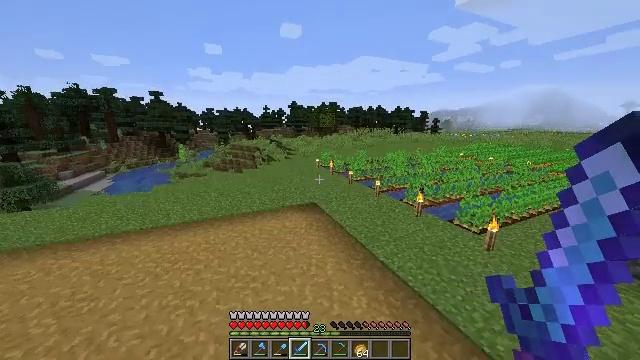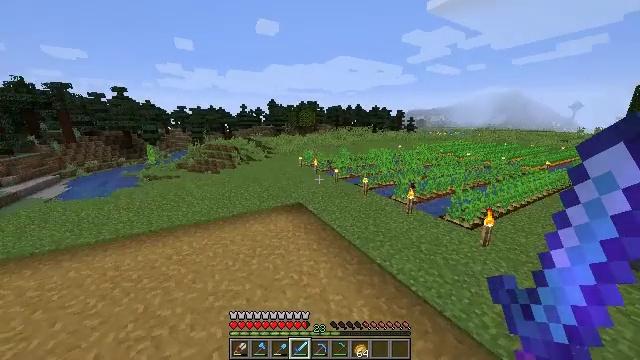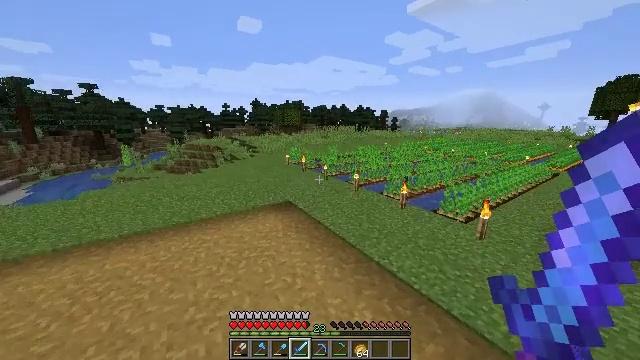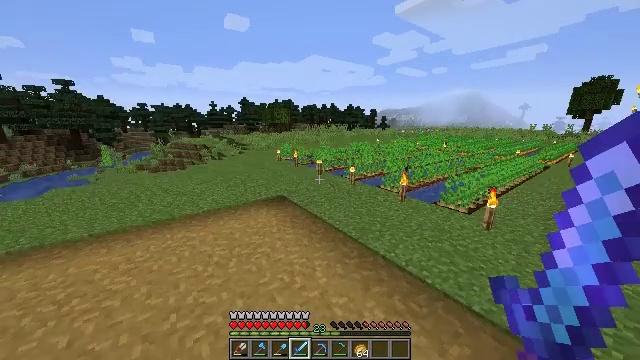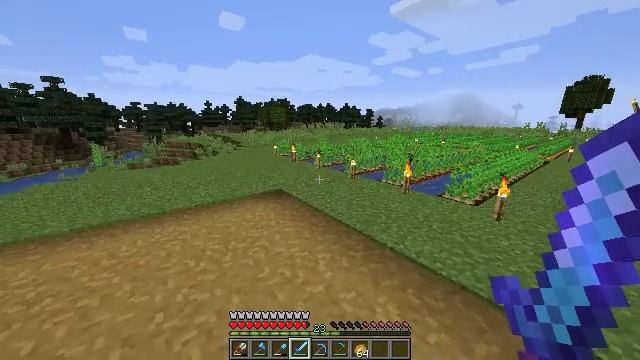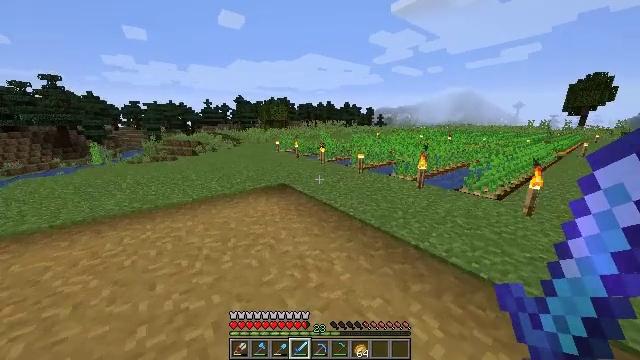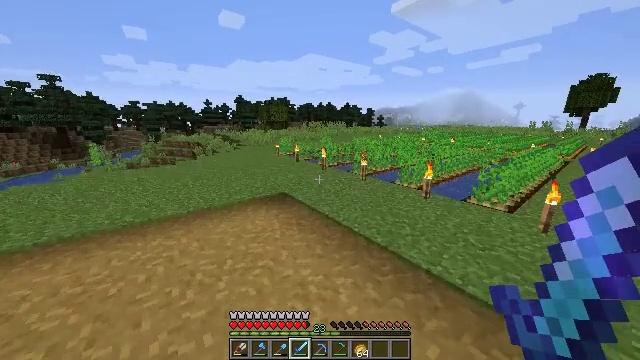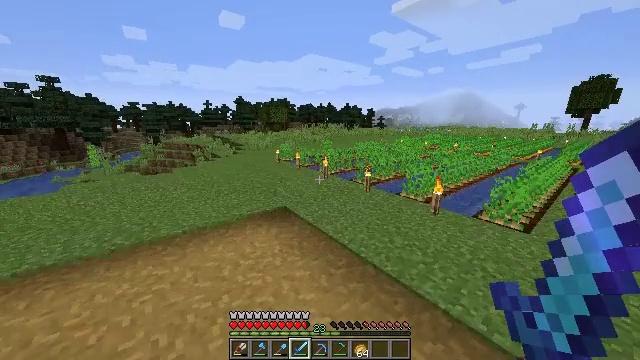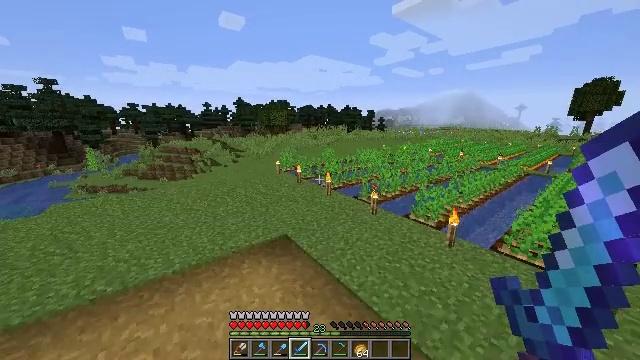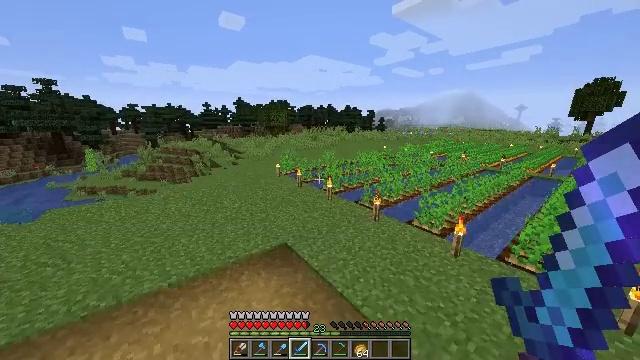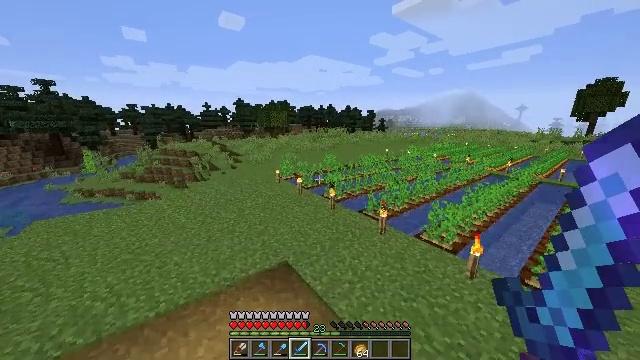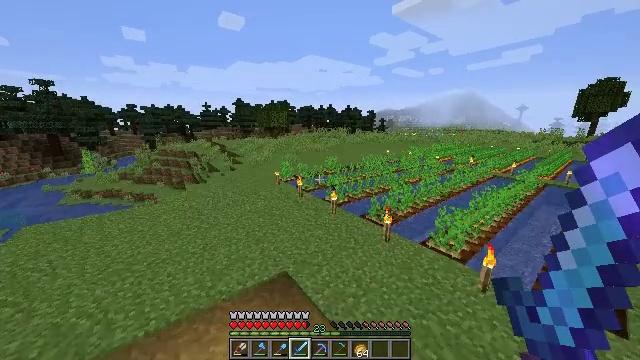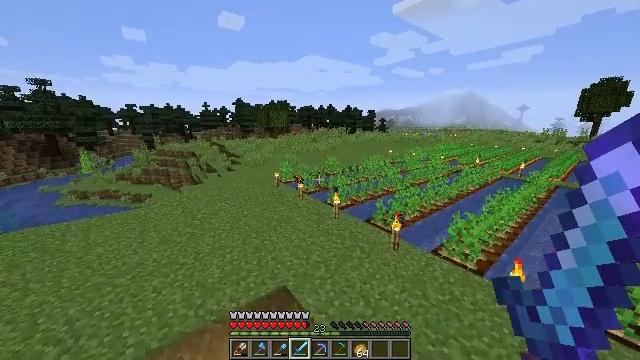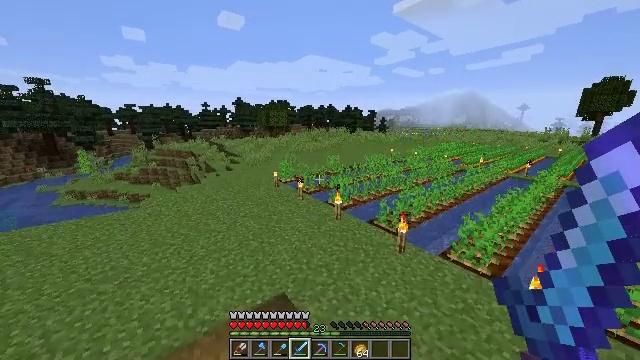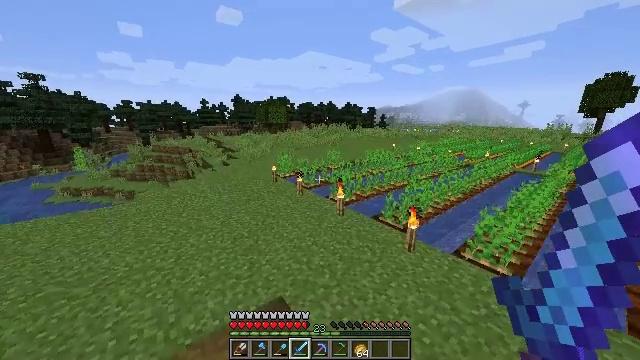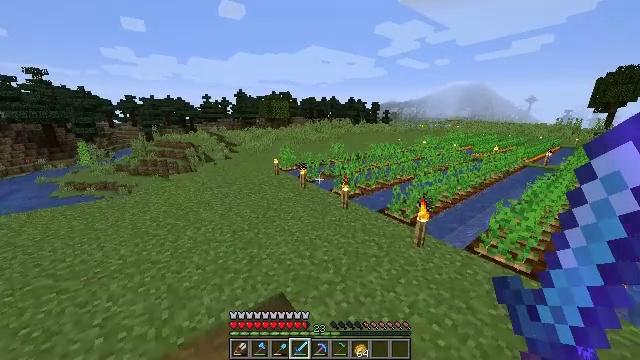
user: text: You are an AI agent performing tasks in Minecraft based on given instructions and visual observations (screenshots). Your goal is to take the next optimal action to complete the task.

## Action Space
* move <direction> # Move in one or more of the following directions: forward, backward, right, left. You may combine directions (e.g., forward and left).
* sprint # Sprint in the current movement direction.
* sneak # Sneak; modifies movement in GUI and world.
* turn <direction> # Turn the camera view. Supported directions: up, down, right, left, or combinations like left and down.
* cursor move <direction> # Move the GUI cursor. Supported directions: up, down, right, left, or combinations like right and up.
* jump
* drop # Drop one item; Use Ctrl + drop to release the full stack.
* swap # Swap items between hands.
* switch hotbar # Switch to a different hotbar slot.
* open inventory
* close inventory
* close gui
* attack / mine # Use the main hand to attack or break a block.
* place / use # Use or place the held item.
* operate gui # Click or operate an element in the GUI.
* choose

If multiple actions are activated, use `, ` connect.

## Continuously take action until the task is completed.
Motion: motion action
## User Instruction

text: Break the potato plant to gather potatoes.
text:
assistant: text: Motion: move forward, turn right, jump
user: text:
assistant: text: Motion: move forward, turn right, jump
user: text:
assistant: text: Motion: move forward, turn right, jump
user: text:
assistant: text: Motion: move forward, turn right, jump
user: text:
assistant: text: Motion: move forward, sprint, jump
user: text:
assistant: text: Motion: move forward, sprint, jump
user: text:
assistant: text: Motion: move forward, sprint, jump
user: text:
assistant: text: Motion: move forward, sprint, jump
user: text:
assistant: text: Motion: move forward, jump
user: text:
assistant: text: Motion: move forward, jump
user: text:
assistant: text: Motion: move forward, jump
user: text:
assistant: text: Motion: move forward, jump
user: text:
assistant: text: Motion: move forward
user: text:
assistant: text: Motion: move forward
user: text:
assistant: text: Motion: move forward, turn down
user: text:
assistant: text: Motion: move forward
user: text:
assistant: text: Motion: move forward
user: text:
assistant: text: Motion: move forward and move left
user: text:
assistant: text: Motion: move forward and move left
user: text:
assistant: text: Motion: move forward and move left
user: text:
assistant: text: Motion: move forward and move left
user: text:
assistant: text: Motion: move forward and move left, turn right
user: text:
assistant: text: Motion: move forward and move left, turn right
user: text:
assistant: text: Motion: move forward and move left, turn right
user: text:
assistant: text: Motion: move forward and move left, turn right
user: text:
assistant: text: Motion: move forward and move left
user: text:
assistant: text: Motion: move forward and move left
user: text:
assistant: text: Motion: move forward and move left
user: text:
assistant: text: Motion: move forward and move left
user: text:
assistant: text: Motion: move forward and move left